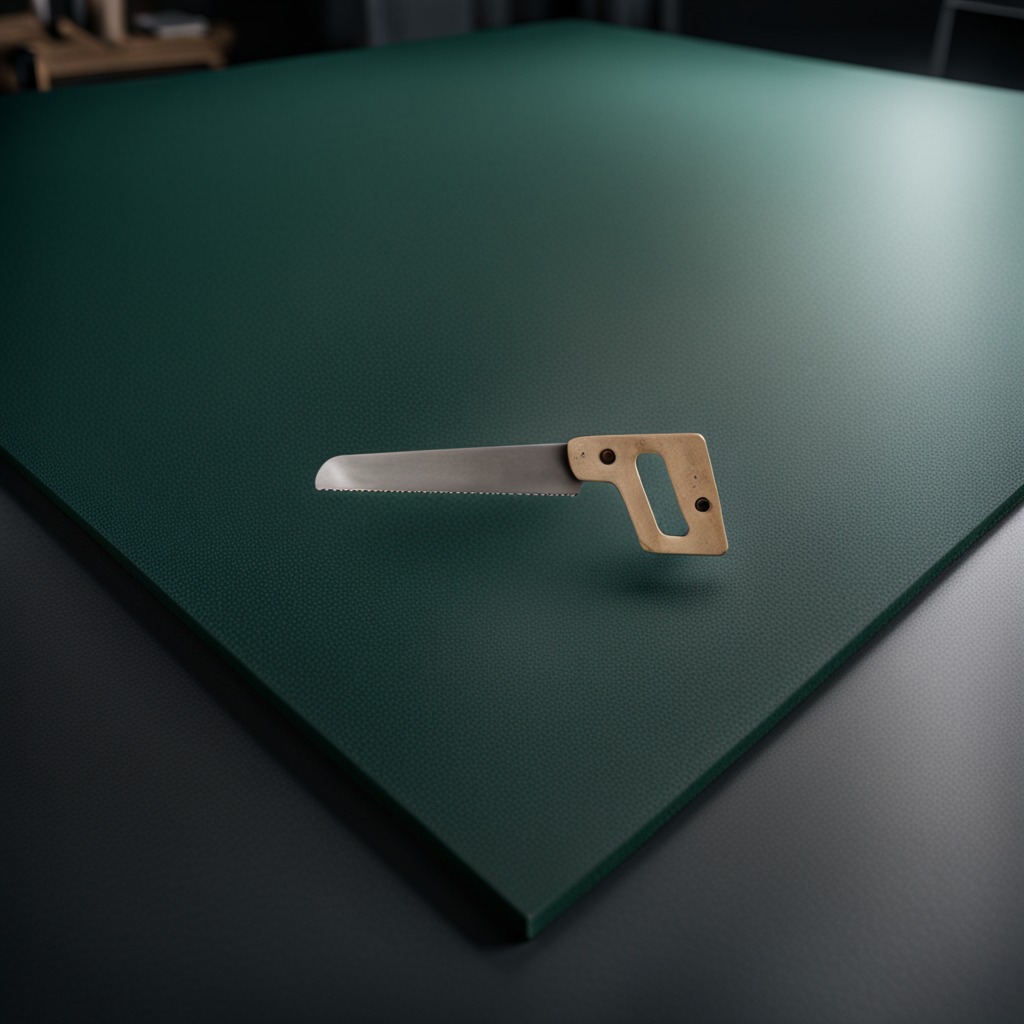
A metal saw is lying on the granite tabletop.